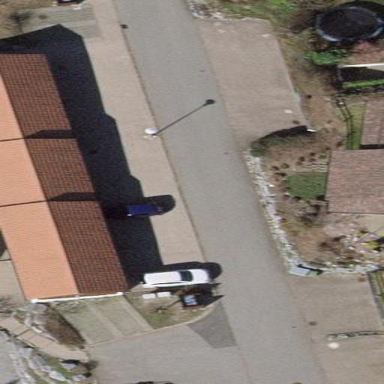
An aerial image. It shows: Parking area with surface.